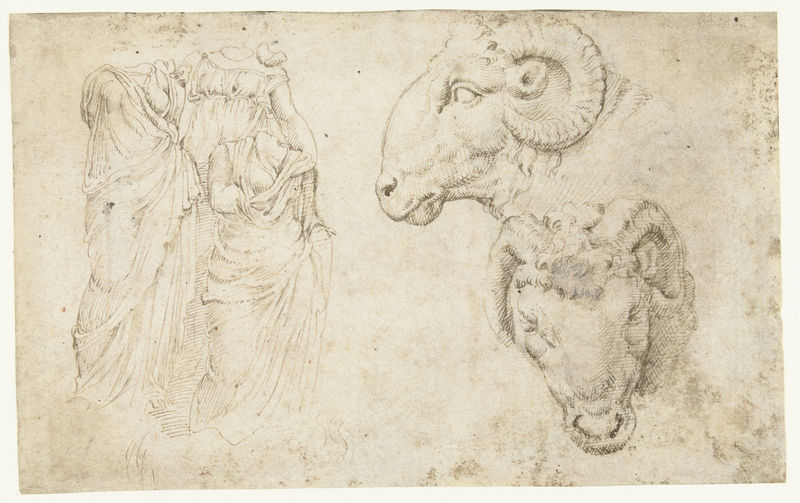
Titel: Drie standbeelden en twee studies van een ramskop op een kandelaar
Künstler: Maarten van Heemskerck
Standort: Amsterdam
Institution: Rijksmuseum
Schlagwörter: zeichnung, gewand, statue, studie, faltenwurf, widder, ohne kopf